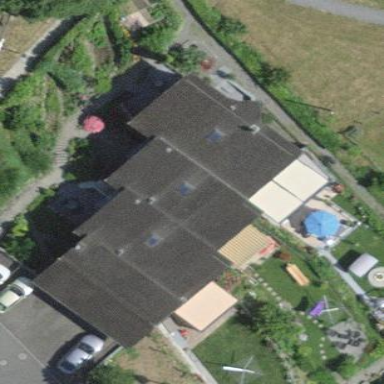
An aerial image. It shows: Detached building.